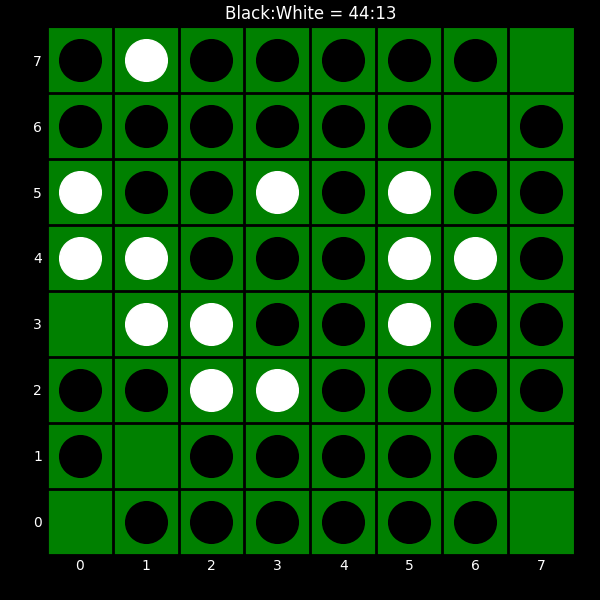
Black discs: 44
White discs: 13